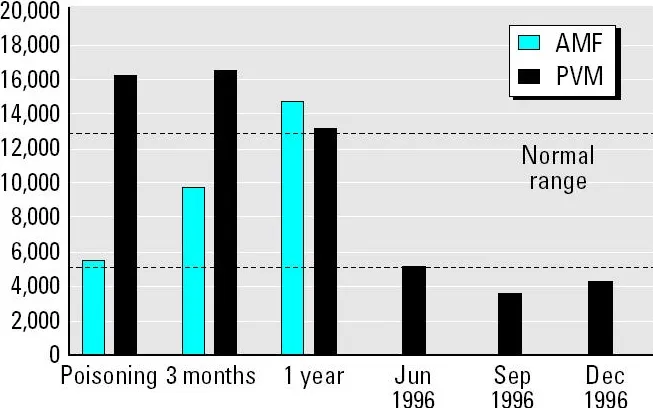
Plasmatic cholinesterase levels (BuChE) of both patients immediately after poisoning and at 3 months and 1 year later, as well as enzymatic activity levels of PVM's previous intoxications in 1996. The two dashed lines indicate the normal range.
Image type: pathology (immunostaining)